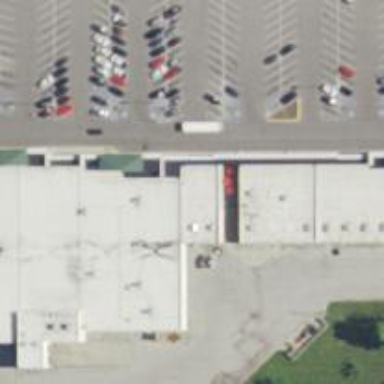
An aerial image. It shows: Car rental facility.